Question: I am trying to get the tab select event fired for quite some time for the jQuery 1.8.3 but not sure why it can't. I fiddled with jsfiddle and have working mockups but when I apply those changes to my jquery file - it doesn't work.
The only way remains is to upgrade the version to newest but I would prefer not to introduce this change for now because we are in final stage of deployment to Prod.!

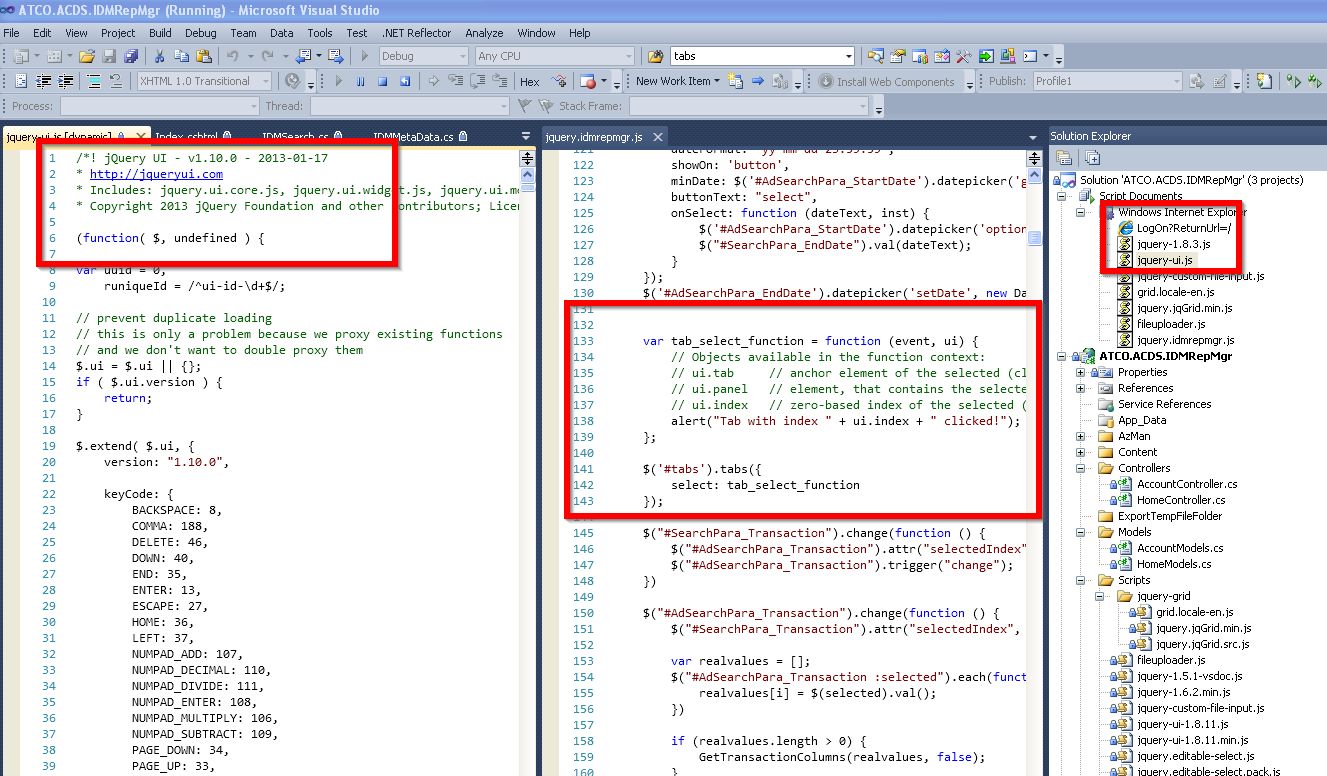
Answer: "activate" worked for me! As mentioned for JQueryUI- 1.10 select event is no more!
'''
$('#tabs').tabs({
activate: function (event, ui) {
alert("hi");
}
});
'''